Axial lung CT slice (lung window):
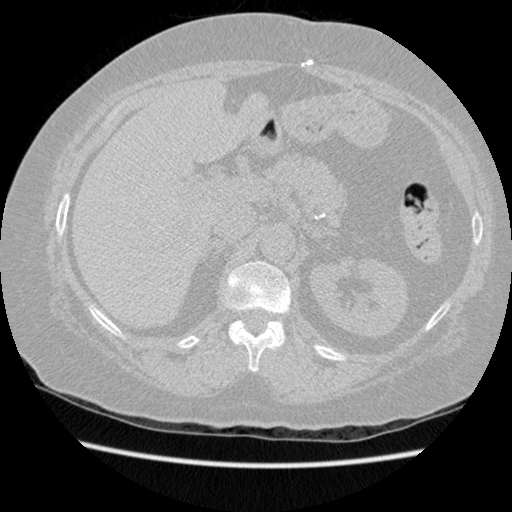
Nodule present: no